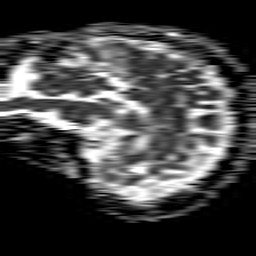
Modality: ADC
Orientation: sagittal
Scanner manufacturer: philips
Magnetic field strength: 1.5 T
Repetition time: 4.6 s
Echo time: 0.08517 s